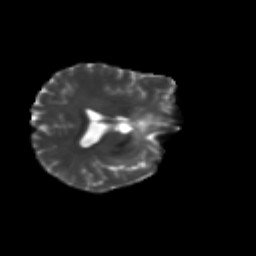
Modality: T2w
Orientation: axial
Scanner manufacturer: siemens
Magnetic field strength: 3 T
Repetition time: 9.2 s
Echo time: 0.084 s